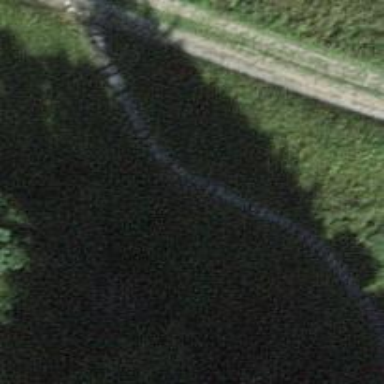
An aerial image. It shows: Set of steps on the road.